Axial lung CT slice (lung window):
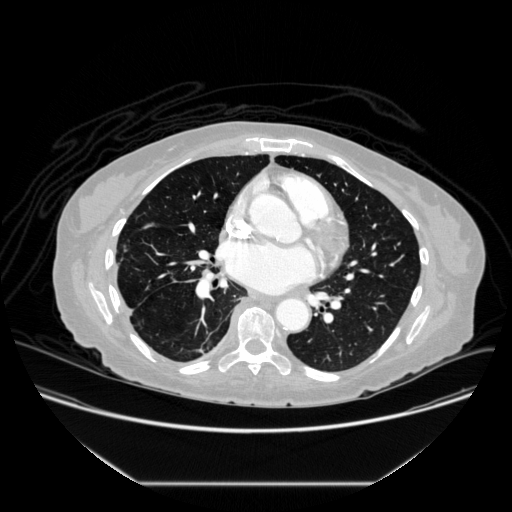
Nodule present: no